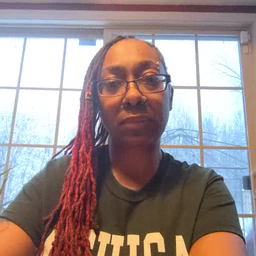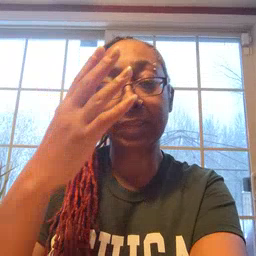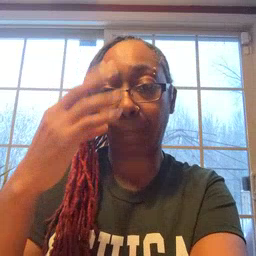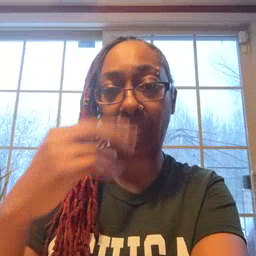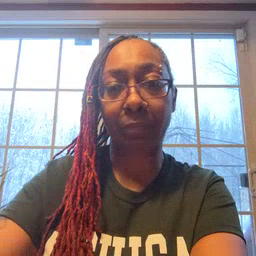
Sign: sleepy